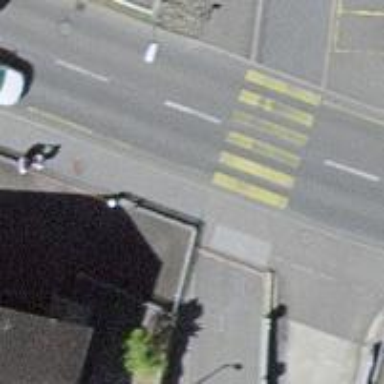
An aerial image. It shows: Kerb serving as barrier.